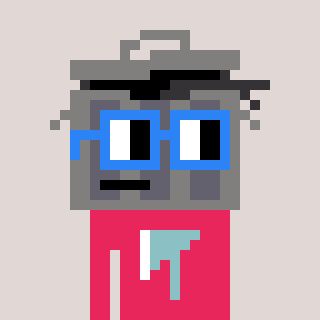
a pixel art character with square blue glasses, a trashcan-shaped head and a redpinkish-colored body on a warm background